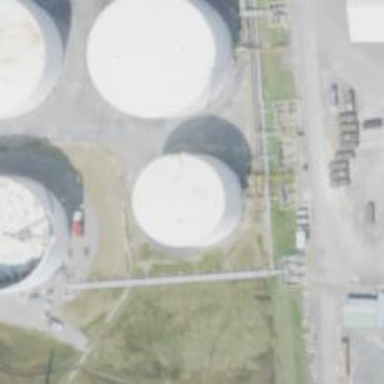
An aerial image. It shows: Storage tank with man-made structure.